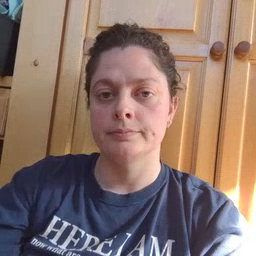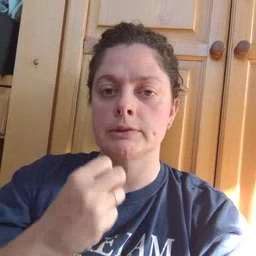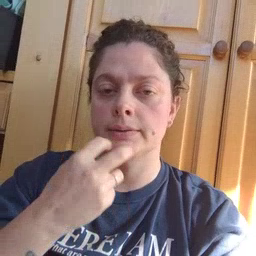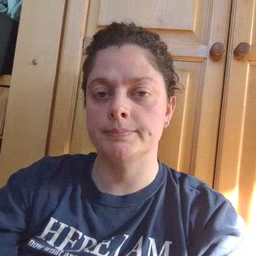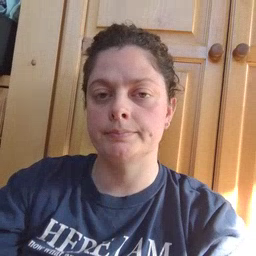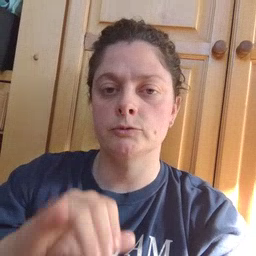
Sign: snack